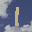
Label: 1